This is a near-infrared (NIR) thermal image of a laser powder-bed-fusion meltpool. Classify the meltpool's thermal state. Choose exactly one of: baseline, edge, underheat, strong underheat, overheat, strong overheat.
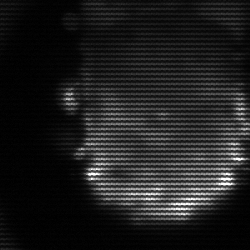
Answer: baseline